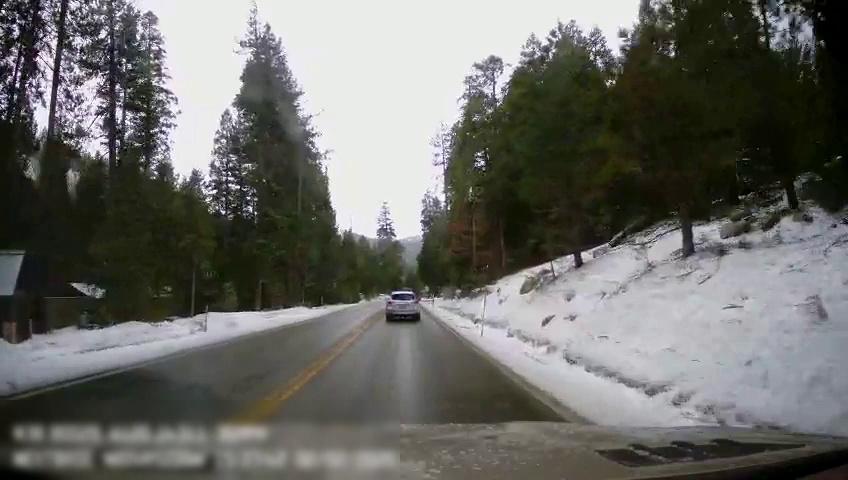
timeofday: Day
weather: Snowy
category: Drivable Space
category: Vehicles | SUV
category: Lanes | Current Lane
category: Lanes | Opposite Lane
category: Lanes | Opposite Lane
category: Lanes | Current Lane